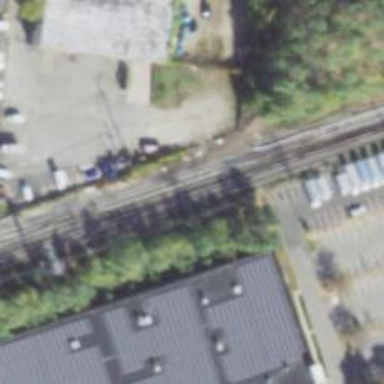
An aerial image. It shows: Electrified railway with rail tracks.